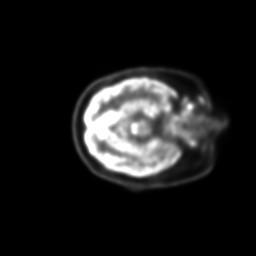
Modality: PET
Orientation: axial
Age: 45
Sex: male
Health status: ill